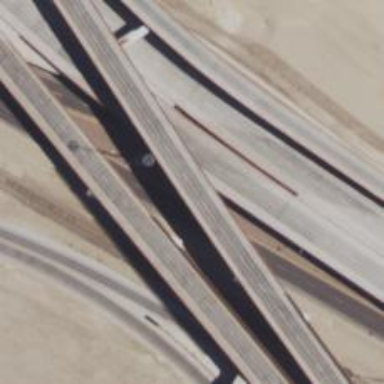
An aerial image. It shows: Motorway bridge.